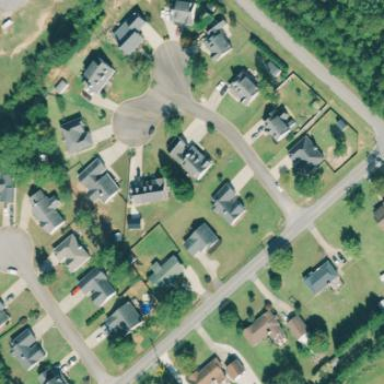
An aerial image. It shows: Residential neighbourhood.